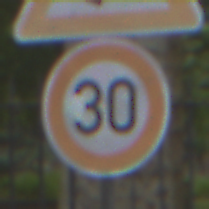
Verkehrszeichen: Geschwindigkeit30
Zusatzzeichen oben: AmphibienwanderungLinks
Umgebung: Outdoor, Urban
Tageszeit: MorningAfternoon
Wetter: Overcast
Licht: Natural
Jahreszeit: NotSpecified
Kontrast: LowContrast